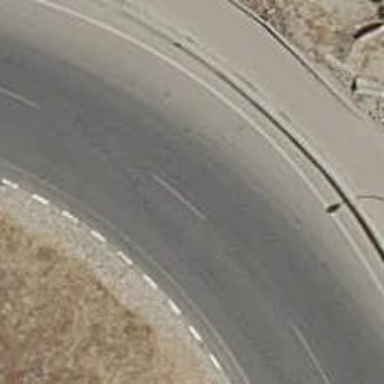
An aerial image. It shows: Asphalt road designated as trunk highway that features roundabout.